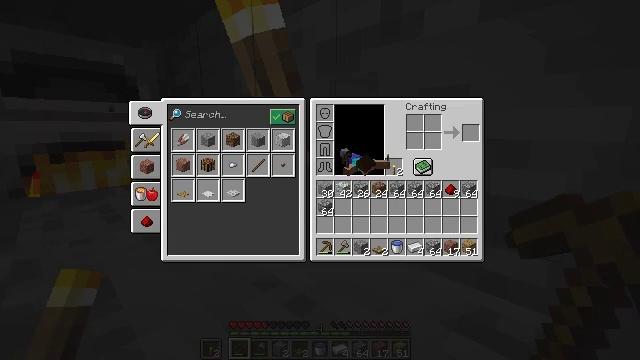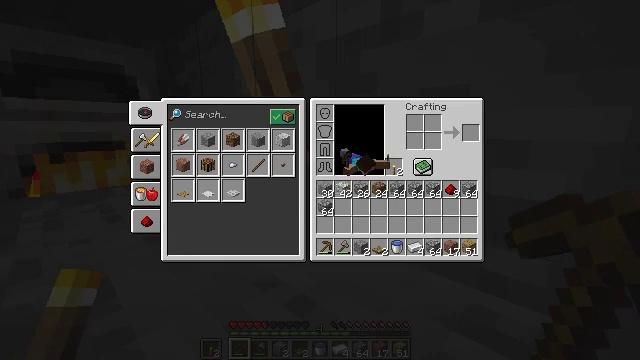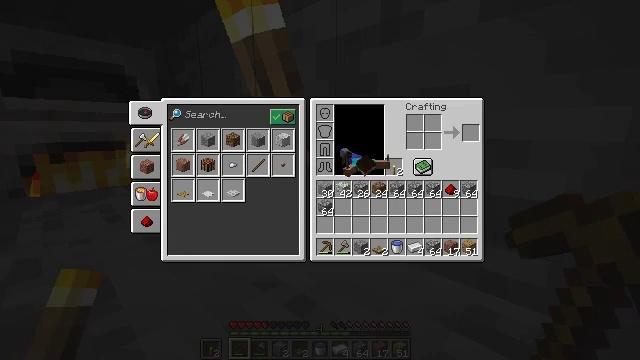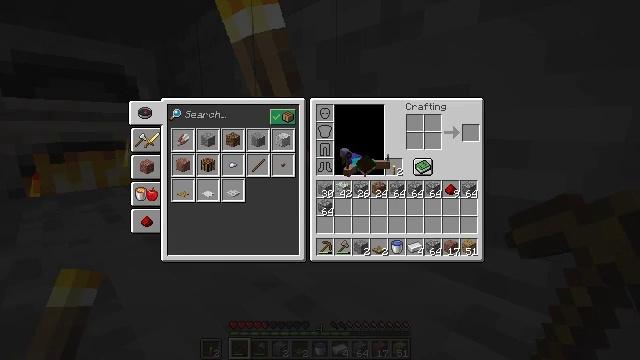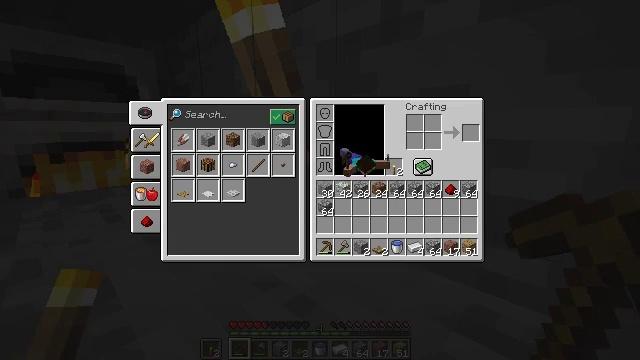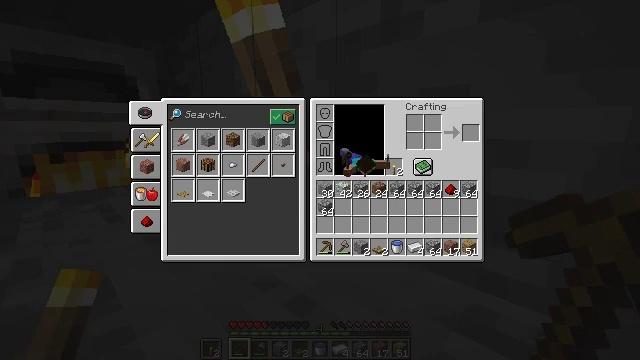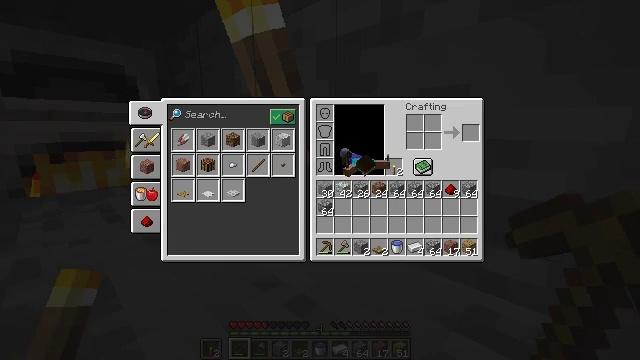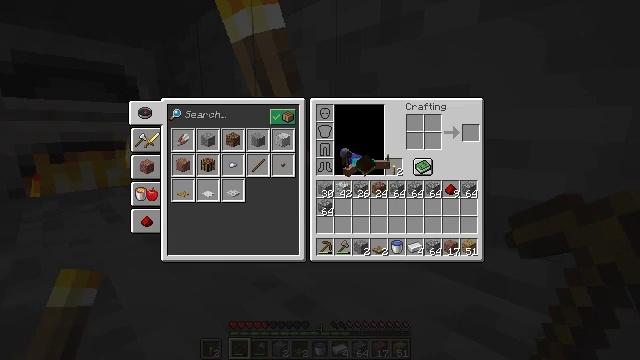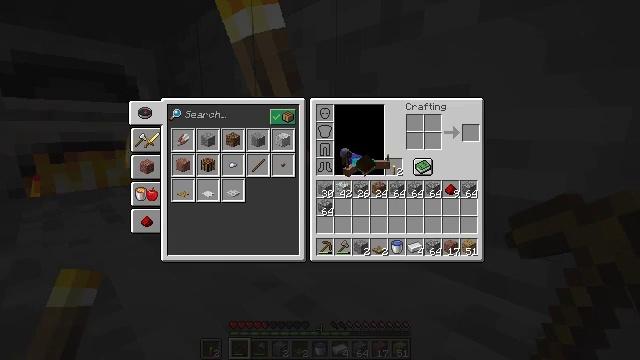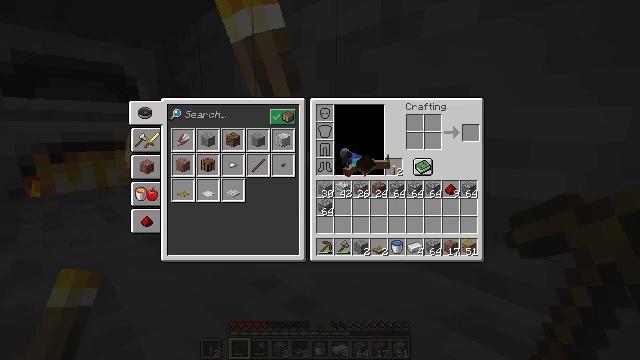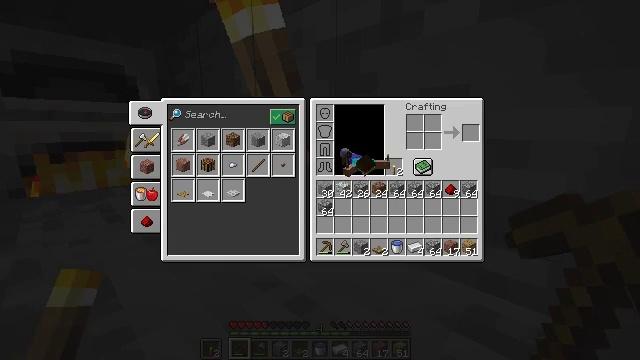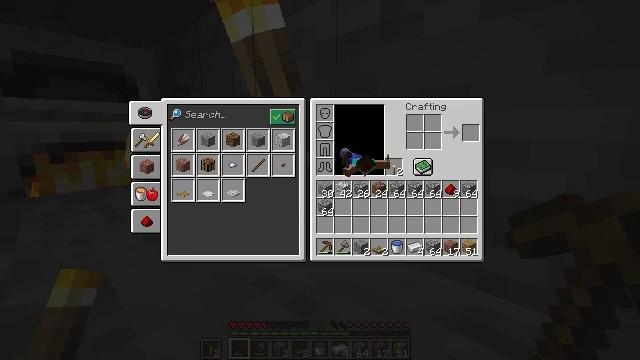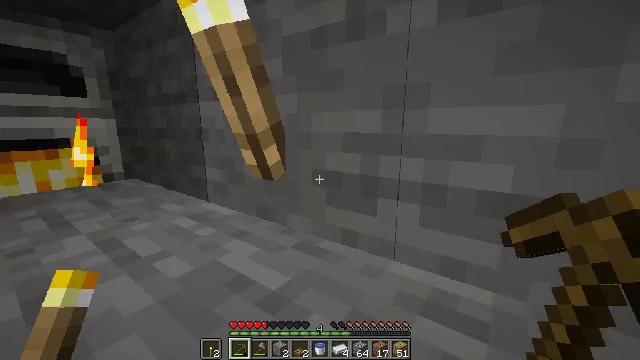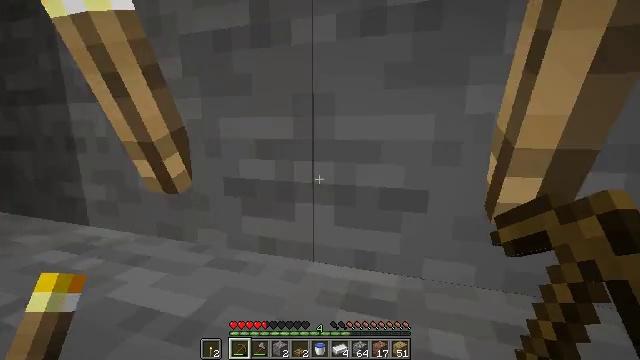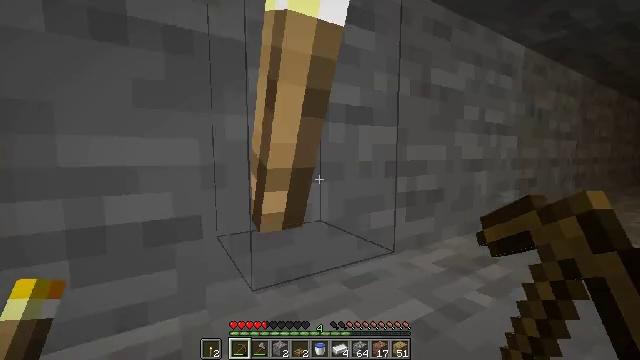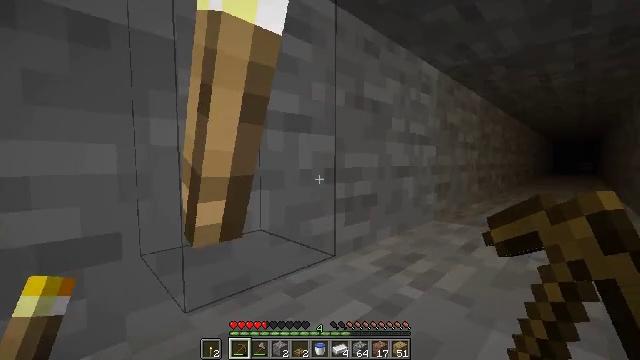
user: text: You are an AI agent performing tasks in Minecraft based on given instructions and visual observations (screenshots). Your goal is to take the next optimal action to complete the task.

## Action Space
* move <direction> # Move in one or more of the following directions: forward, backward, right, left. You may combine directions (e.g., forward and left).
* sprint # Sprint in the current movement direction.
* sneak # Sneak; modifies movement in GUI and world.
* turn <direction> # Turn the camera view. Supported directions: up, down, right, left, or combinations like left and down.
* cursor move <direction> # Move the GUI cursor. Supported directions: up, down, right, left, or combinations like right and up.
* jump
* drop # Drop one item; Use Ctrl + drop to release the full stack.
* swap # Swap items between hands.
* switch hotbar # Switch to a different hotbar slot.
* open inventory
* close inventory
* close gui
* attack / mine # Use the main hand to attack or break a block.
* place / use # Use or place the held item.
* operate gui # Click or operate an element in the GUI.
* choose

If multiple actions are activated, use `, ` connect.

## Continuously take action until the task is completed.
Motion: motion action
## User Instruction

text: Mine the furnace to collect it.
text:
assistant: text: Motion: cursor move right
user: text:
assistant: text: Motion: cursor move right
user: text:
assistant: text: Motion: no_op
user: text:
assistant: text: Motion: no_op
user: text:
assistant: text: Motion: cursor move left
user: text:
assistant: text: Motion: no_op
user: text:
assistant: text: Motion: no_op
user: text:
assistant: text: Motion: no_op
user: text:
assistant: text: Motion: no_op
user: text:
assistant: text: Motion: no_op
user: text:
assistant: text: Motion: cursor move right
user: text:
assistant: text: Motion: cursor move right
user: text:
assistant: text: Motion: turn right and up, close gui
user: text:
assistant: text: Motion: turn right and up, open inventory
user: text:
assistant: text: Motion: turn right and up
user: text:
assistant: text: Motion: no_op
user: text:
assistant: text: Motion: no_op
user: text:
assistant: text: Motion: move forward
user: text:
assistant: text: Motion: move forward, turn right
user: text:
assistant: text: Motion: move forward, turn right
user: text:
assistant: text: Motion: move forward, turn right
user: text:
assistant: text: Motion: move forward
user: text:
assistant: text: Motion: turn left and up
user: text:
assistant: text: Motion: turn left and up
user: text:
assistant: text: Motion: turn left and down
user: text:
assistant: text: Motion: move forward
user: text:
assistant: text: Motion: move forward, turn right
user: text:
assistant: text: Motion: move forward
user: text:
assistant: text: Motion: move forward
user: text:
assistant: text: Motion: move forward, turn down